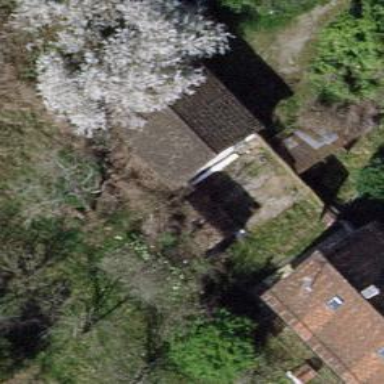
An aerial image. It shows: Garage building.